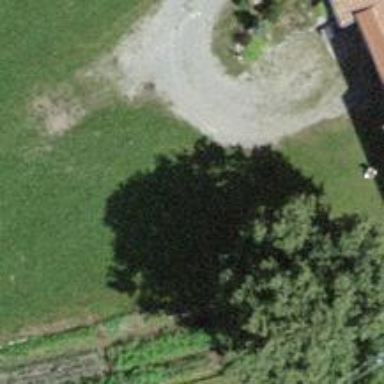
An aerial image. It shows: Farm.